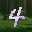
Label: 4